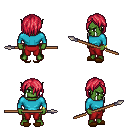
a pixel art fantasy rpg character, male body template, orc, green skin, teal long-sleeve shirt, red pants, ruby red bangs hairstyle, bracelets, brown slippers, spear, four views (front, back, left, right), 2x2 character sprite sheet, small pixel art, hard edges, no anti-aliasing